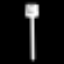
Label: fork